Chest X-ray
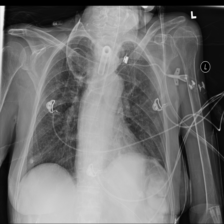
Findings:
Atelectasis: negative
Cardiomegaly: negative
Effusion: negative
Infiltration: negative
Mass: negative
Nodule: negative
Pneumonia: negative
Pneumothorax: negative
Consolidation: negative
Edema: negative
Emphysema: negative
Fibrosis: negative
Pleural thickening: negative
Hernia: negative